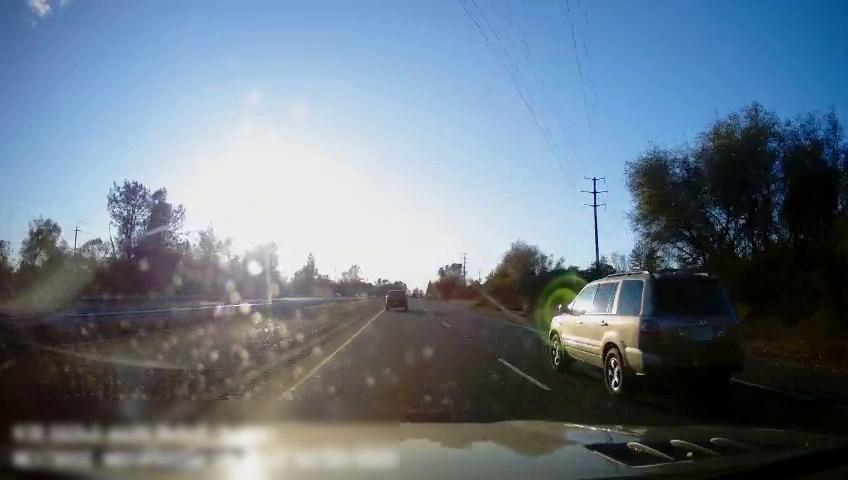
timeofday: Day
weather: Sunny
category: Drivable Space
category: Drivable Space
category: Vehicles | Truck
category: Vehicles | SUV
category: Lanes | Current Lane
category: Lanes | Current Lane
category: Lanes | Alternate Lane